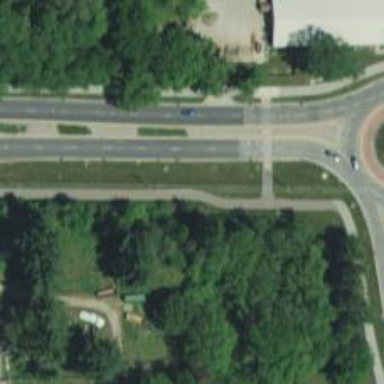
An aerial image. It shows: Asphalt cycleway.